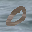
Label: 0